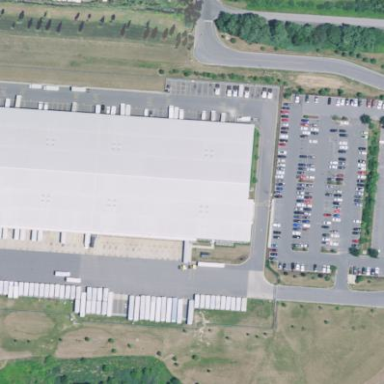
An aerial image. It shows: Logistics facility.